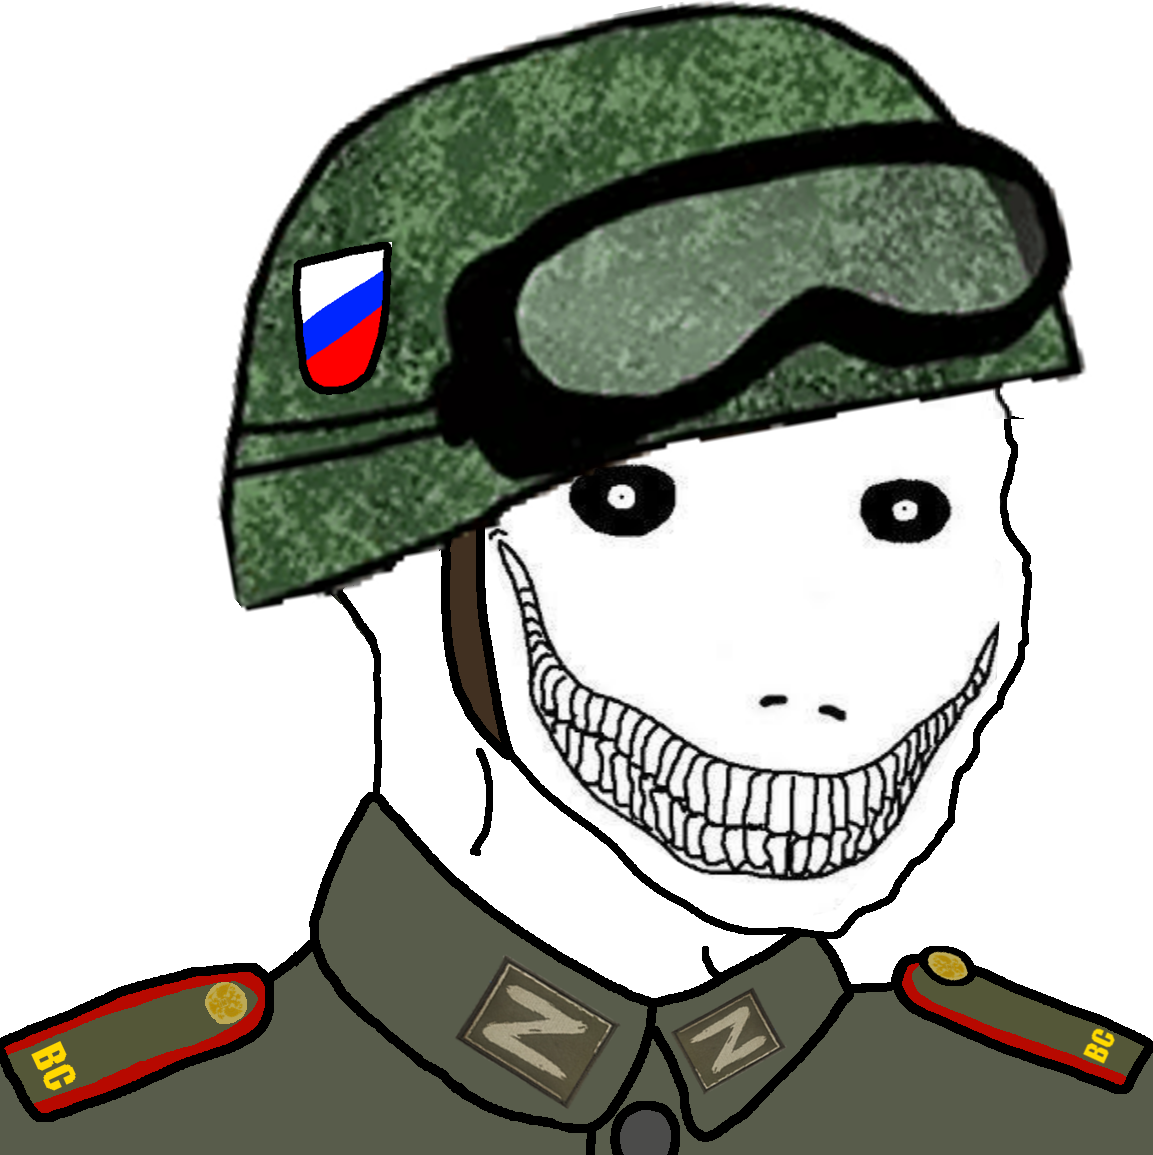
Label: 5_Oomer